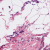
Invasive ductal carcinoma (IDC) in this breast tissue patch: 0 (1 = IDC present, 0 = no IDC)